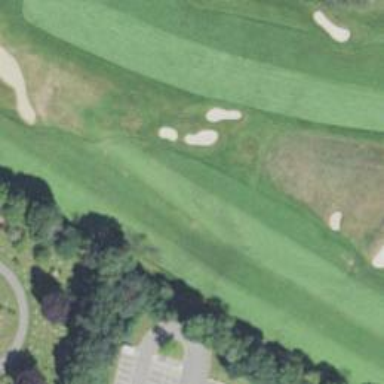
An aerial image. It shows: View of golf hole.